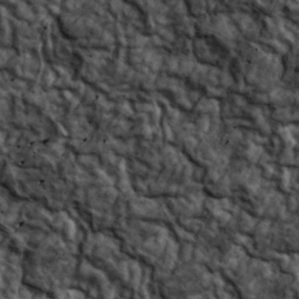
Label: non_frost